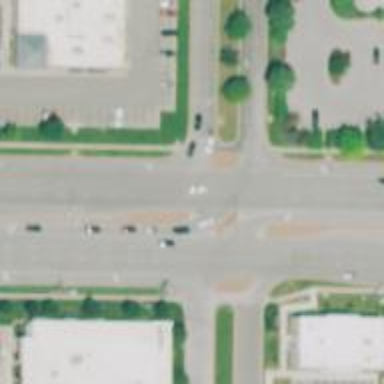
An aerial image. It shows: Solid road edge marking is visible.